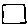
Label: square